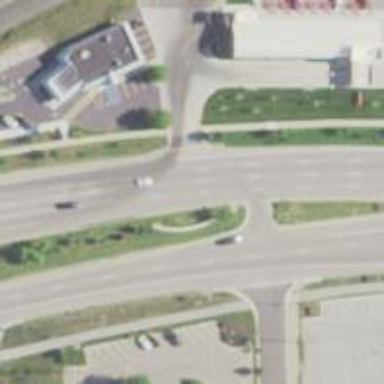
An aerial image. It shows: Primary link road with asphalt surface.